Interaction volume radius: 5 \u00c5
Interaction volume height: 30 \u00c5
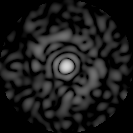
Disorder parameter: 0.8287